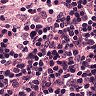
Metastatic tissue present: no